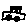
Label: car